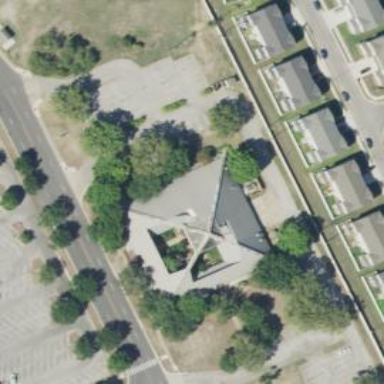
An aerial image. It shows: Chapel building.